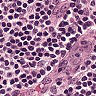
Metastatic tissue present: no